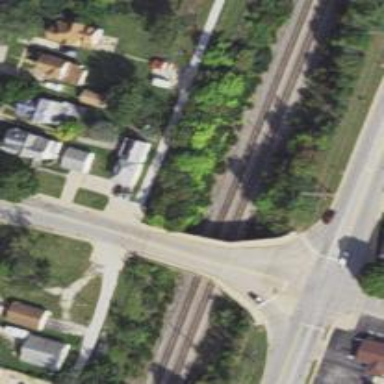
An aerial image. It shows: Crossing for the railway.